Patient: sex M, age 54
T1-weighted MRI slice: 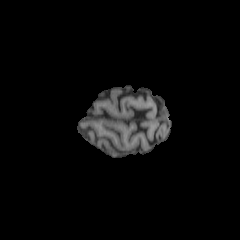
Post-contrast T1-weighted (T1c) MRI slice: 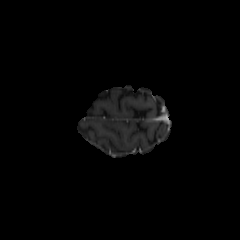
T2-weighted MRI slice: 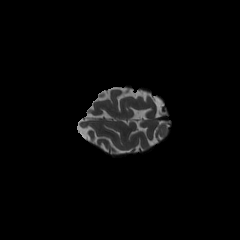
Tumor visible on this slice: no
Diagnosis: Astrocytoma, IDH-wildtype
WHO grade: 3